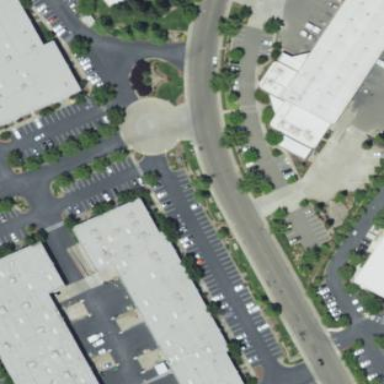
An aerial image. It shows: Industrial building.